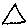
Label: triangle